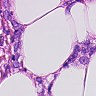
Metastatic tissue present: yes